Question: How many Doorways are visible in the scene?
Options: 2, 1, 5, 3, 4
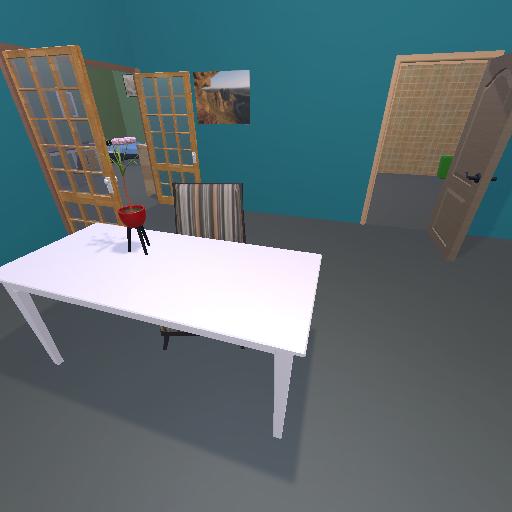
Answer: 2